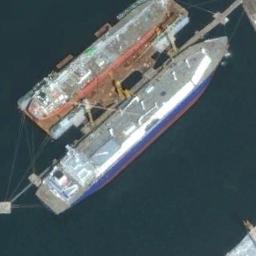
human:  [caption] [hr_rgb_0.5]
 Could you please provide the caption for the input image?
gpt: An orange and blue LNG ship docked at the dock .

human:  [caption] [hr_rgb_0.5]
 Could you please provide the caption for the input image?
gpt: The two ships of different sizes are docked at the dock and the water is dark green .

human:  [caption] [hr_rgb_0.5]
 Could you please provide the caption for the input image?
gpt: There are two ships at sea .

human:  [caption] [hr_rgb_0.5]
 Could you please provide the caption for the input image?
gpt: There are two ships in the blue water on the shore .

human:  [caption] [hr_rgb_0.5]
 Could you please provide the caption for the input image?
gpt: The ship is at the harbor .